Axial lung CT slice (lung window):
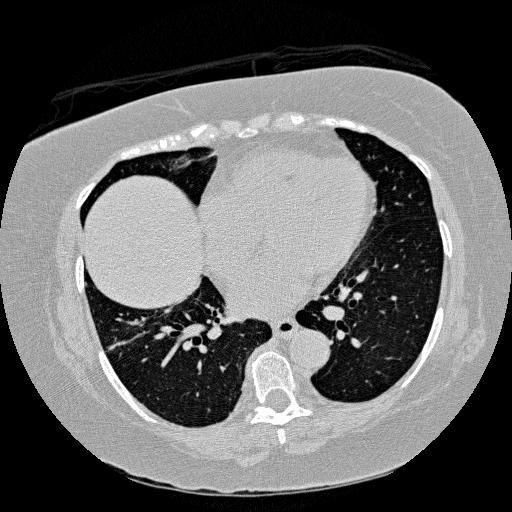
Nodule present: no